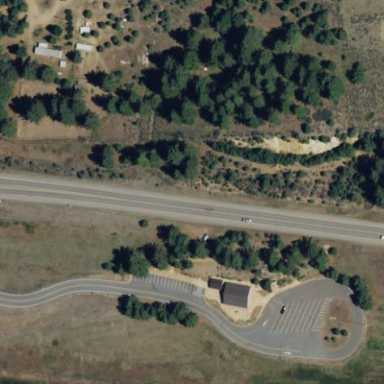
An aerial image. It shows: Rest area on the road with picnic tables.